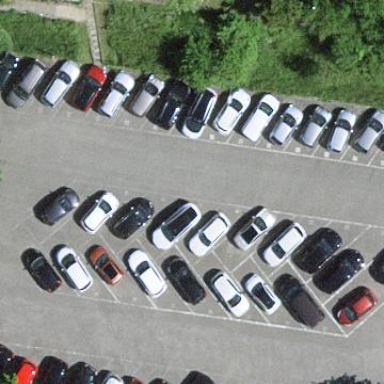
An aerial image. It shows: Parking area with surface.